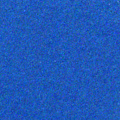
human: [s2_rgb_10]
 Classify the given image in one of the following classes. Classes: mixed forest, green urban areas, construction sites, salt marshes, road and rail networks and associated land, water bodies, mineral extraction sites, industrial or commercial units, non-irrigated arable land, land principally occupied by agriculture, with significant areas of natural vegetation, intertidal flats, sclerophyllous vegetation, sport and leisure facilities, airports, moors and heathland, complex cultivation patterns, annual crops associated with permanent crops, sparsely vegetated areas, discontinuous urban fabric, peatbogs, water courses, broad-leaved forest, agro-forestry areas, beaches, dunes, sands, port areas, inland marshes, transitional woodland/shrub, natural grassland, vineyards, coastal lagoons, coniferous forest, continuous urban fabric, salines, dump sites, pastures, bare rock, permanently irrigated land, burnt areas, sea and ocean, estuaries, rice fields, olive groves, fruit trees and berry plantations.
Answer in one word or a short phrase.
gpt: sea and ocean